Aerial crown-view tile of a tropical tree (Barro Colorado Island, Panama), acquired 20241112:
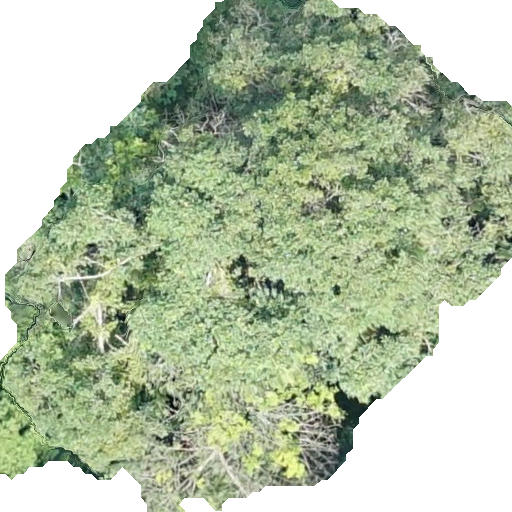
Species: Simarouba amara
GBIF accepted scientific name: Simarouba amara
Crown area: 292.554 m²